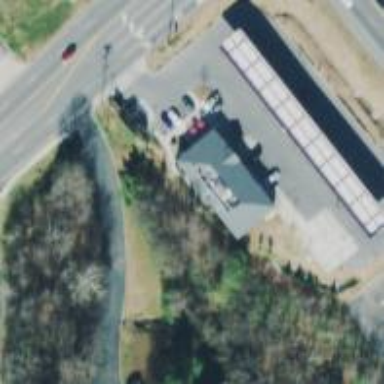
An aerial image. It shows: Convenience shop.